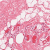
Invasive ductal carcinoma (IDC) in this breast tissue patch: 0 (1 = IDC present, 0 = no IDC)